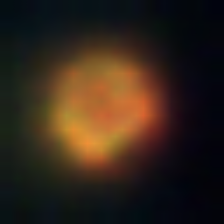
Taxon: NanoPlankton
Group: Other